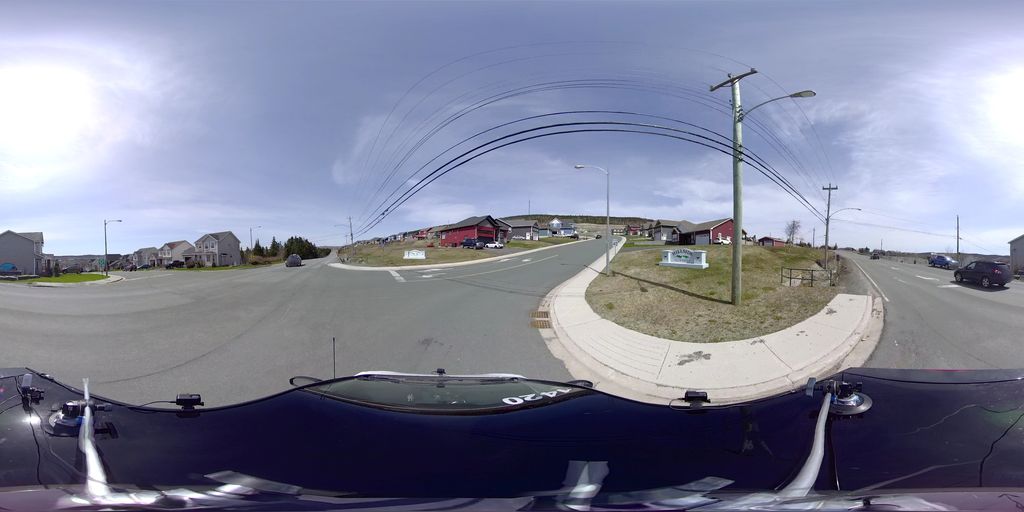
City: st_johns